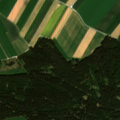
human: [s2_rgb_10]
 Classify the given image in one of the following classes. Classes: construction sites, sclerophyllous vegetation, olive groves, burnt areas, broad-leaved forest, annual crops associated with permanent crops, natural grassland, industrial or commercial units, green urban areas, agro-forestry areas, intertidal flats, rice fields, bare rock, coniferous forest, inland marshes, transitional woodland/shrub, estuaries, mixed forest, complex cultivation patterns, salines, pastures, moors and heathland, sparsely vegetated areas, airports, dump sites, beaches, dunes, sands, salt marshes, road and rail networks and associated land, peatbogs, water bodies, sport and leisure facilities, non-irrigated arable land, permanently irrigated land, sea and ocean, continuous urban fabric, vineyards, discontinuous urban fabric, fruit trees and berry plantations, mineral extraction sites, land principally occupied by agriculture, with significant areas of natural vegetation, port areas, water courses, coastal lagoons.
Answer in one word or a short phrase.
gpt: non-irrigated arable land, complex cultivation patterns, land principally occupied by agriculture, with significant areas of natural vegetation, coniferous forest